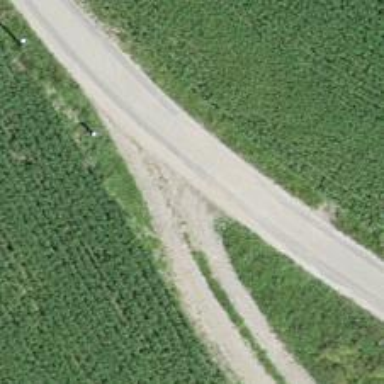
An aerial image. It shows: Dirt track road.